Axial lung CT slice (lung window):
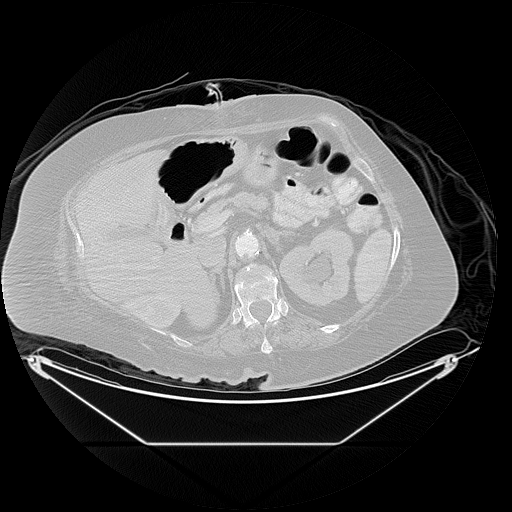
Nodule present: no